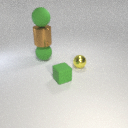
large green rubber sphere below large green rubber sphere